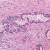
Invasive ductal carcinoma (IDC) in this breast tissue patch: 1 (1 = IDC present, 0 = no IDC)